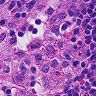
Metastatic tissue present: no